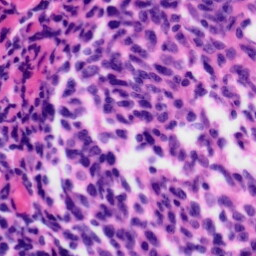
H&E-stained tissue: Tonsil